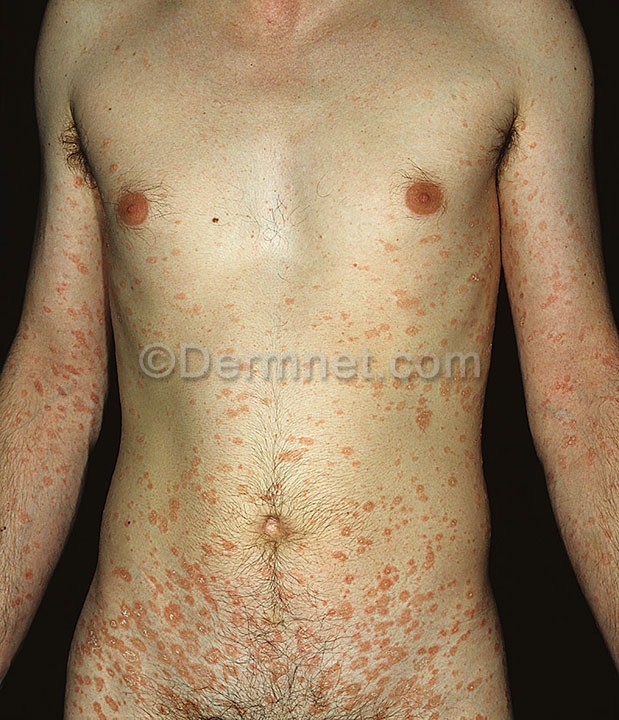
Disease: Psoriasis pictures Lichen Planus and related diseases